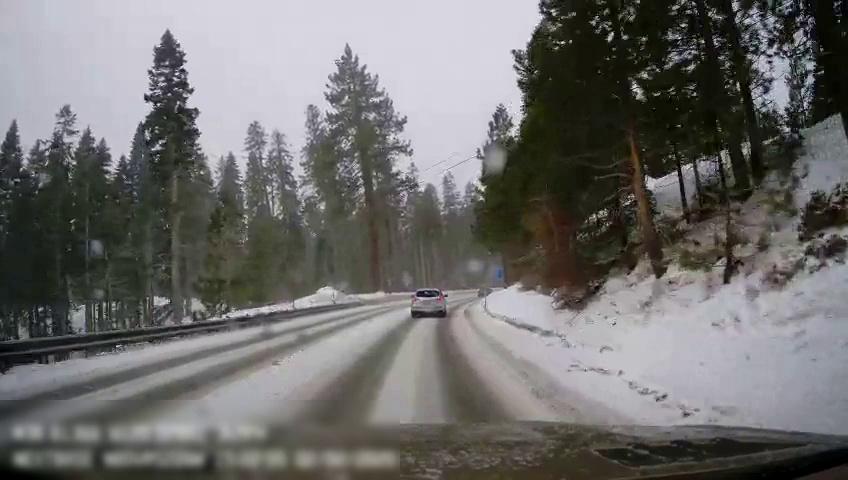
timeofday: Day
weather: Snowy
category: Drivable Space
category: Vehicles | SUV
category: Traffic | Signs